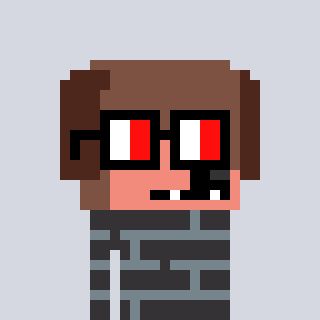
a pixel art character with square glasses with black frames and red eyes, a dog-shaped head and a grayscale-colored body on a cool background